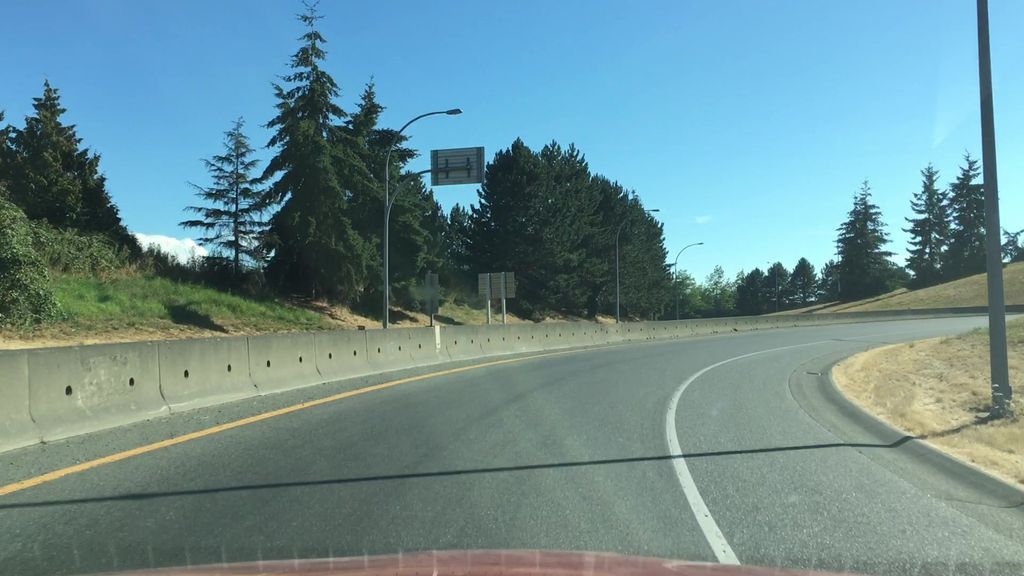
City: victoria